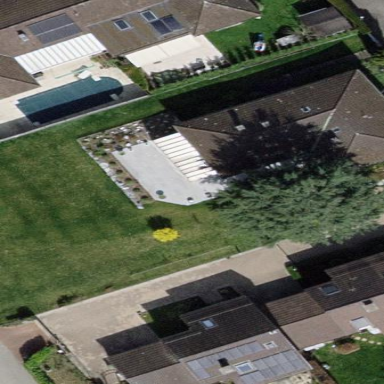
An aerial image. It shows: Garden enclosed by fence.